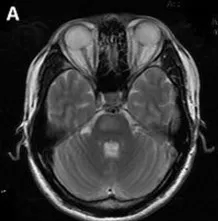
Brain MRI finding. Patient 1, (A,B) Axial T2-weighted and fluid attenuated inversion recovery (FLAIR) MR image reveals hyperintense lesion in pons.
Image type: radiology (mri)